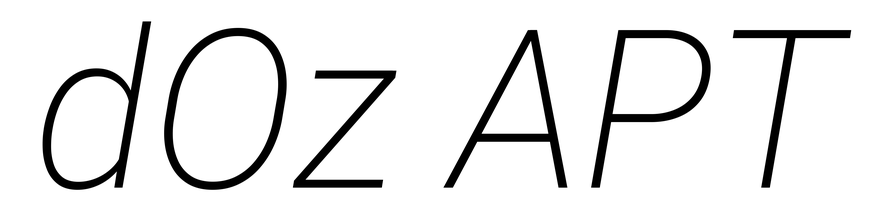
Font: Roboto-Italic_ExtraLight_Italic